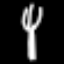
Label: fork